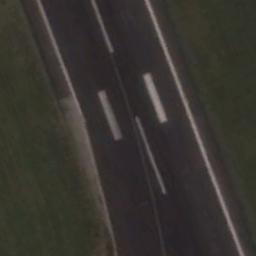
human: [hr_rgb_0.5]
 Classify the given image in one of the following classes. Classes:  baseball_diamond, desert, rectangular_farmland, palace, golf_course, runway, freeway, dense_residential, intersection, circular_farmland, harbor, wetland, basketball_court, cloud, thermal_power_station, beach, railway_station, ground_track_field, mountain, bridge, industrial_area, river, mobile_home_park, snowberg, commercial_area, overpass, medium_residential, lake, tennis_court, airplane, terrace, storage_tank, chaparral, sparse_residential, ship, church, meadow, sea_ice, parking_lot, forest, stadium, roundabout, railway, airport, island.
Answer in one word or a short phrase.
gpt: runway